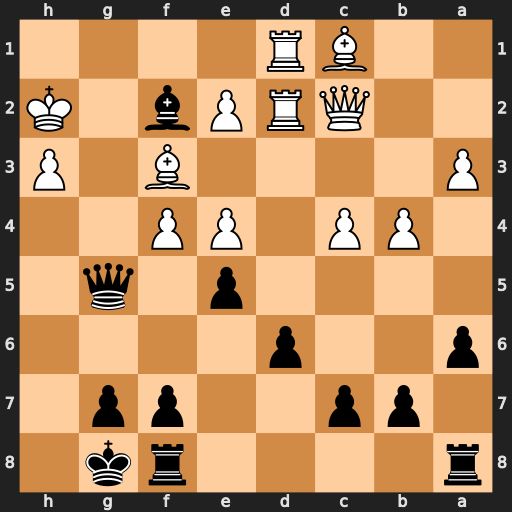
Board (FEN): r4rk1/1pp2pp1/p2p4/4p1q1/1PP1PP2/P4B1P/2QRPb1K/2BR4
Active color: b
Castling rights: -
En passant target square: -
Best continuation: Qg3+ Kh1 Qxh3#